Question: While using flutter I am able to successfully get the 'UserId', however I want to be able get more user data (using the UserId)
Surrounding Information:

With the userId how would I go about printing the users; name bio, membership... etc?
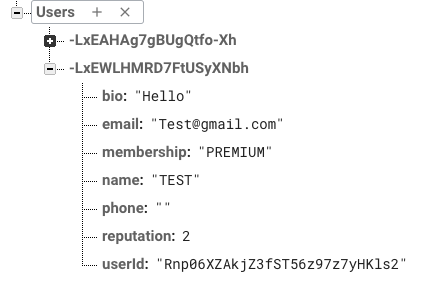
Answer: Since you are using Realtime Database, then to get the other data, you can do the following:
'''
db = FirebaseDatabase.instance.reference().child("Users");
db.once().then((DataSnapshot snapshot){
Map<dynamic, dynamic> values = snapshot.value;
values.forEach((key,values) {
print(values);
print(values["name"]);
});
});
'''
First add a reference to node 'Users' then use the 'forEach' method to iterate inside the retrieved 'Map' and retrieve the other values.